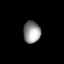
Tissue: prostate
Cell type: T cells
Senescence score: 0.721
Nuclear area (px): 369
Mean DAPI intensity: 147.45